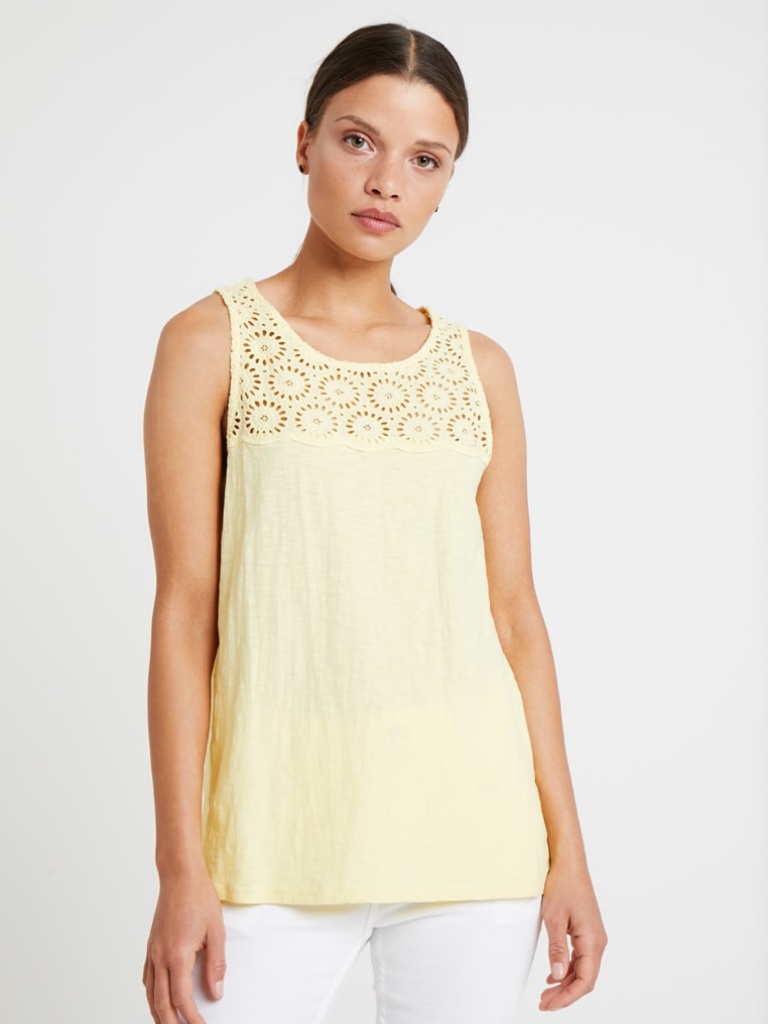
cotton relaxed sleeveless hip length Untucked crew tank